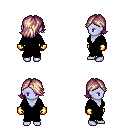
a pixel art fantasy rpg character, female body template, dark elf, purple skin, black robe, magenta pants, white blonde swoop hairstyle, gold gloves, four views (front, back, left, right), 2x2 character sprite sheet, small pixel art, hard edges, no anti-aliasing